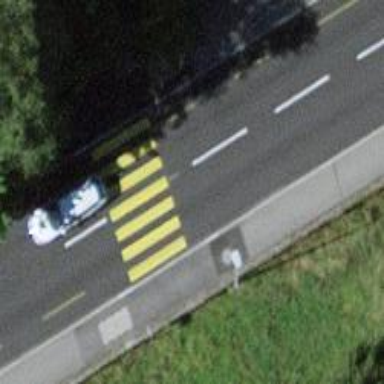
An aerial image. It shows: Pedestrian crossing with zebra markings on the footway.